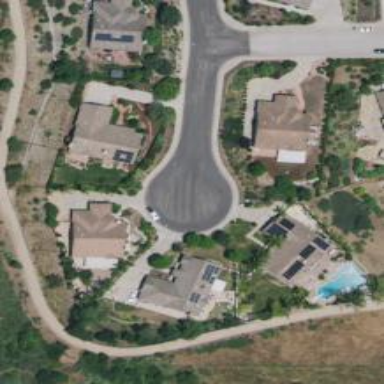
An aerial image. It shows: Turning circle on the road.